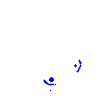
Particle: kaon